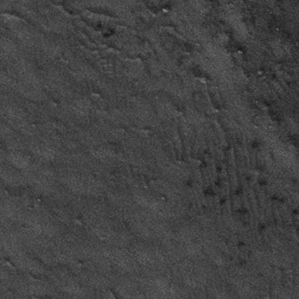
Label: frost